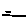
Label: line